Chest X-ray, AP view. Patient: 60 years old, sex F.
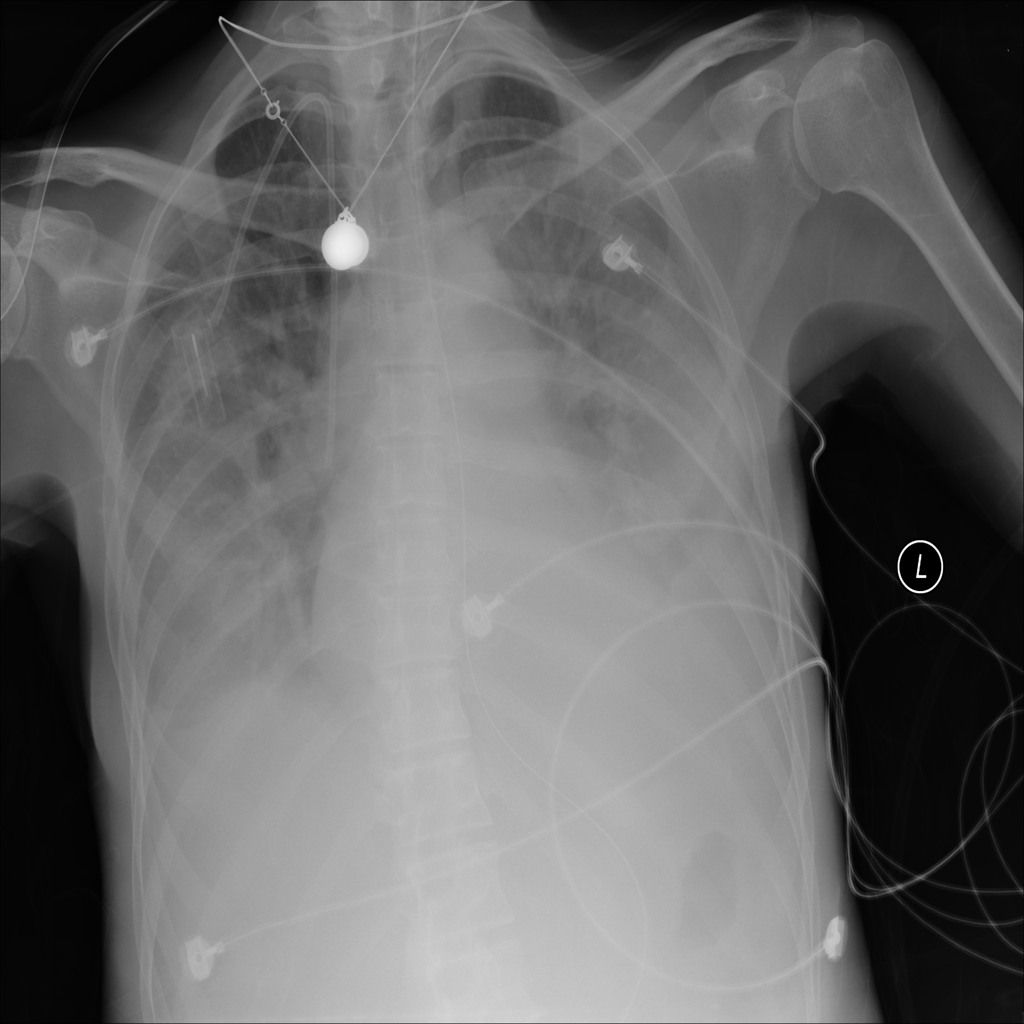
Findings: Infiltration